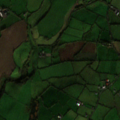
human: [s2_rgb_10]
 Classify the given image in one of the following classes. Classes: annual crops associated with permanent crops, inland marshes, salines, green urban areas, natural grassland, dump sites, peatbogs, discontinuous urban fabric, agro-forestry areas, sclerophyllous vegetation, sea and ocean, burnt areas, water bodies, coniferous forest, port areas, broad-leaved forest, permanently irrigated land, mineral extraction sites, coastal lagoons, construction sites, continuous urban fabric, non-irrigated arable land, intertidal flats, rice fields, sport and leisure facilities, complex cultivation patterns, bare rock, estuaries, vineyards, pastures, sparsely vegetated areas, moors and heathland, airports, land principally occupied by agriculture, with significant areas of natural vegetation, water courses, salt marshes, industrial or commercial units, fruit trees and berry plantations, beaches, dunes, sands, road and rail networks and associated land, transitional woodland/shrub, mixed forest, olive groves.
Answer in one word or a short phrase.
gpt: non-irrigated arable land, pastures